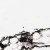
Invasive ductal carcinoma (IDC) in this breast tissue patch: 0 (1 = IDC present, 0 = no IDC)